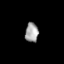
Tissue: skin
Cell type: Epithelial cells
Senescence score: 0.2289
Nuclear area (px): 251
Mean DAPI intensity: 161.116